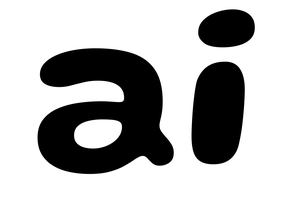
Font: Gluten_SemiBold